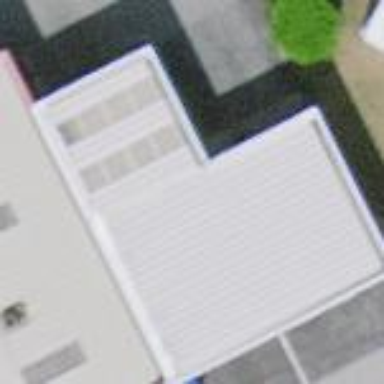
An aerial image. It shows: Car wash facility located inside building.